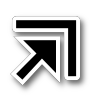
Cursor type: resize_ne
OS/theme: linux-adwaita
Variant: default